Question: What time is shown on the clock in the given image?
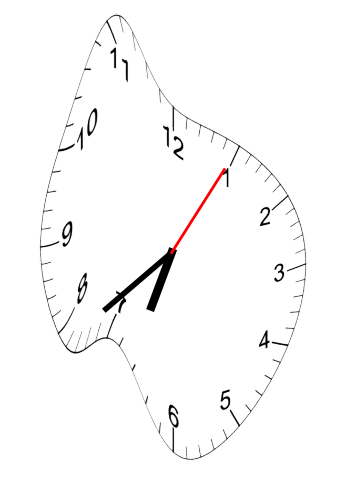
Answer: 06:38:05